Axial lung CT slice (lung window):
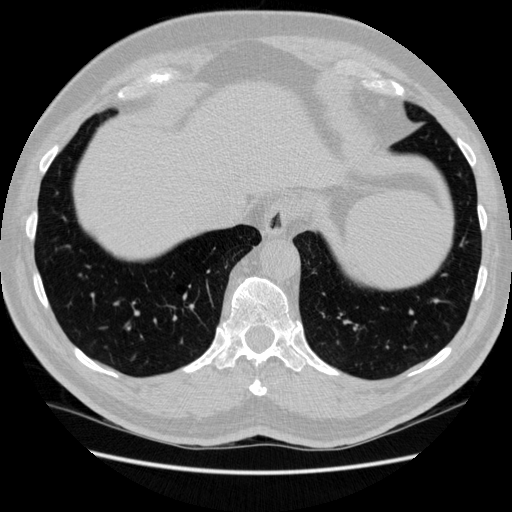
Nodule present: no